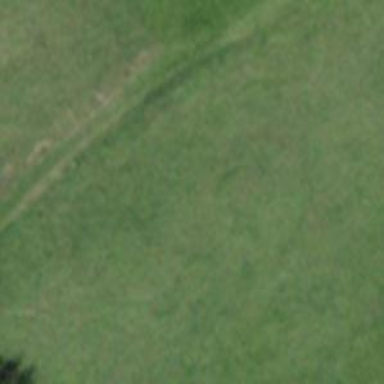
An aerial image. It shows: Path covered in grass.